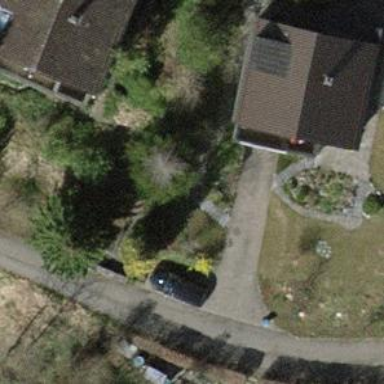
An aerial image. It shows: Detached building.